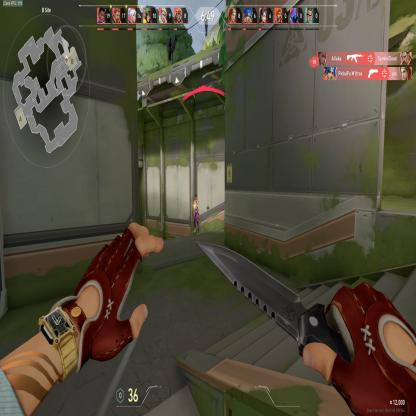
Label: enemy